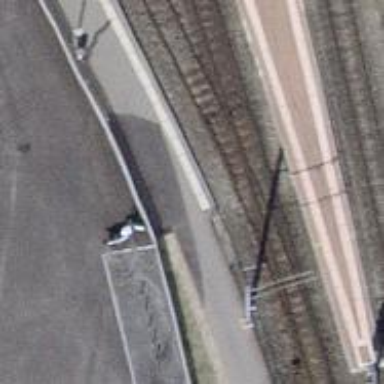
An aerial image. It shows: Narrow gauge railway track electrified with contact line. The track is numbered 1 and belongs to the W3_U block.